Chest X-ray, PA view. Patient: 26 years old, sex F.
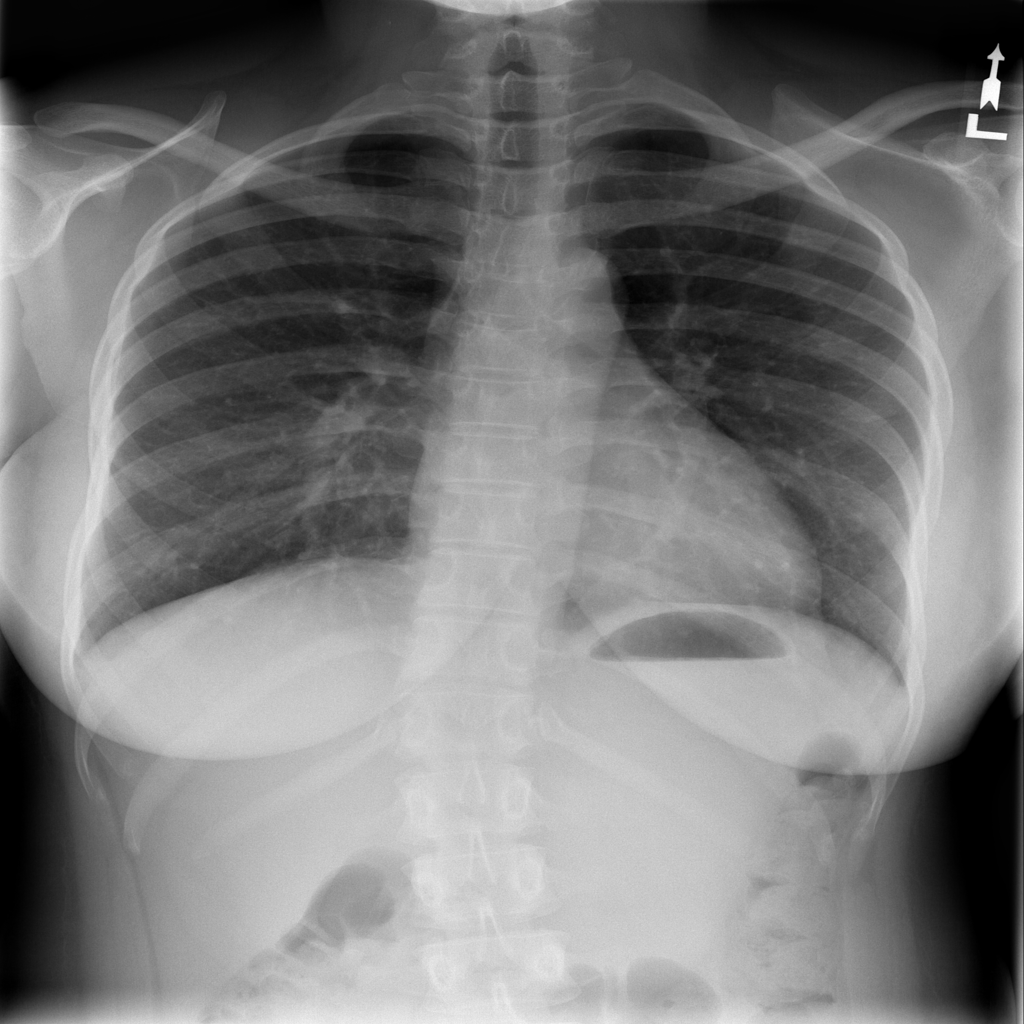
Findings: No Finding